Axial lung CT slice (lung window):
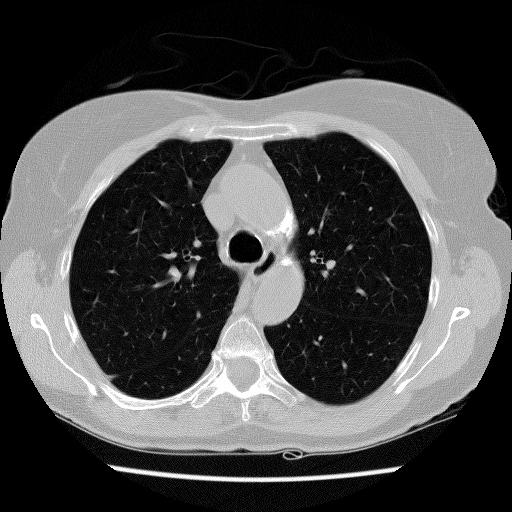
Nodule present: no